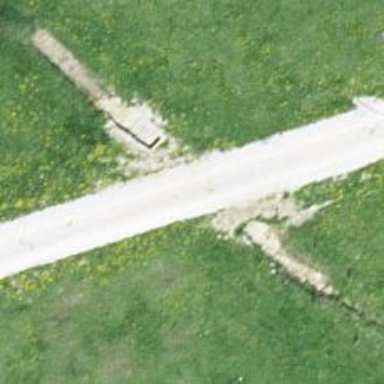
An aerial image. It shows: Culvert tunnel.